Field crop: maize
Growth stage: 2
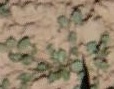
Species: convolvulus